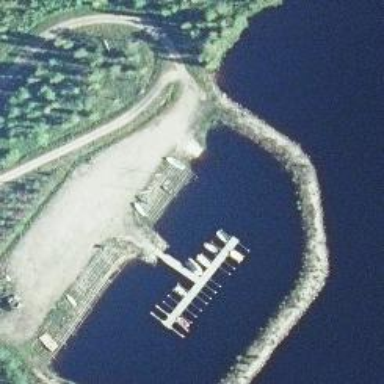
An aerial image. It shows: Slipway on leisure land.